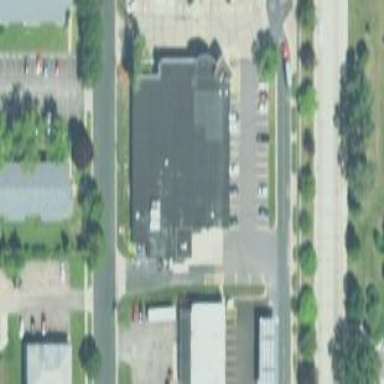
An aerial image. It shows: Supermarket located in building.